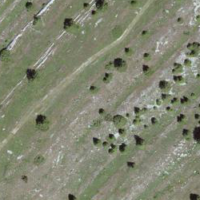
EUNIS habitat code: 24
Species observed at this site:
Galium anisophyllon
Gentiana verna